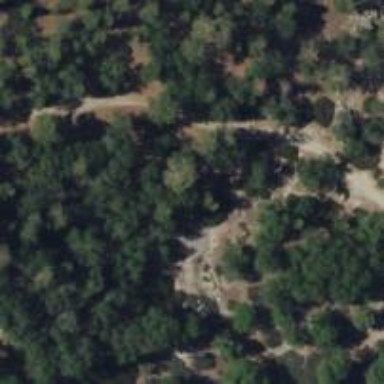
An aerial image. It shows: Path.